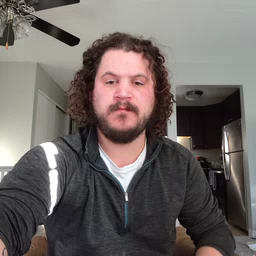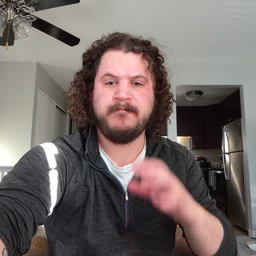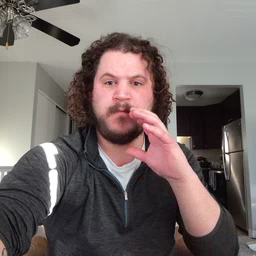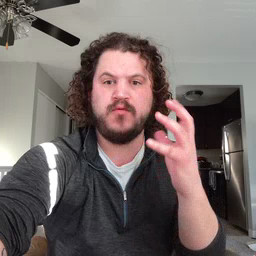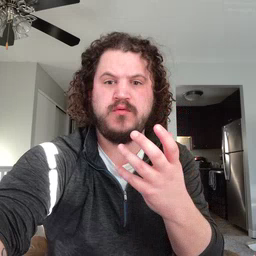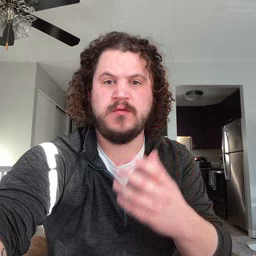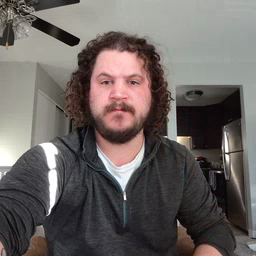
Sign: balloon